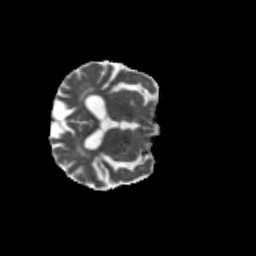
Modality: MD
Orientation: axial
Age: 73
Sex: male
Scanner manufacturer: siemens
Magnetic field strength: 3 T
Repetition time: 4.71 s
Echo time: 0.0906 s